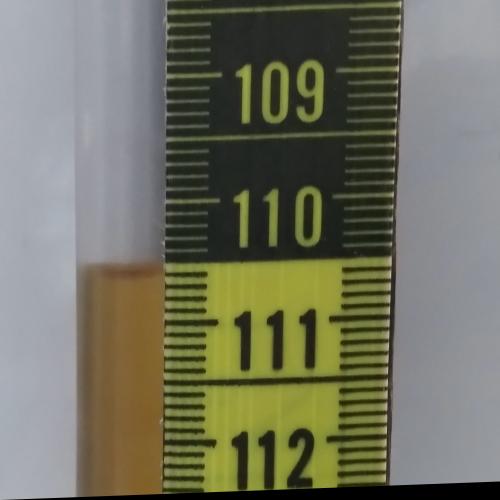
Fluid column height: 110.6 cm